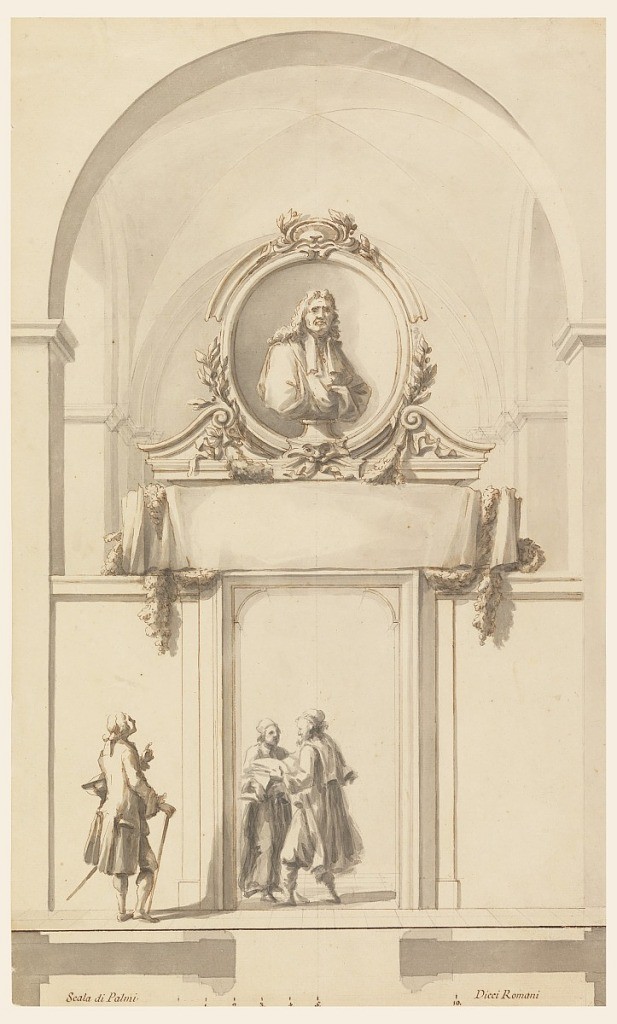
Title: Design for a monument in a church
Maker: Carlo Marchionni, Italian, 1702–1786
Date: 1750–55
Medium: Graphite, pen and sepia ink, brush and black wash on laid paper
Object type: Drawing
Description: A high parapet connects opposite pilasters of a church nave. It is interrupted by a door opening in which two men stand carrying books. Over the door are a paper scroll entwined with a garland and a broken pediment in which the bust of a man stands before an ovoidal niche. A stylishly clad young man looks up to the last. Bordering line at the bottom; underneath: the plan and the scale: "Scala di Palmi….Dieci Romani."